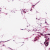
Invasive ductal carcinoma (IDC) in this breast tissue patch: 0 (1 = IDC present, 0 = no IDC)